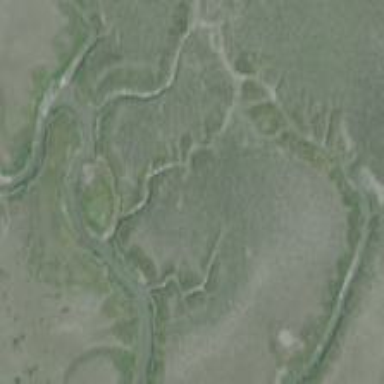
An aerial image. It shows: Saltmarsh wetland.